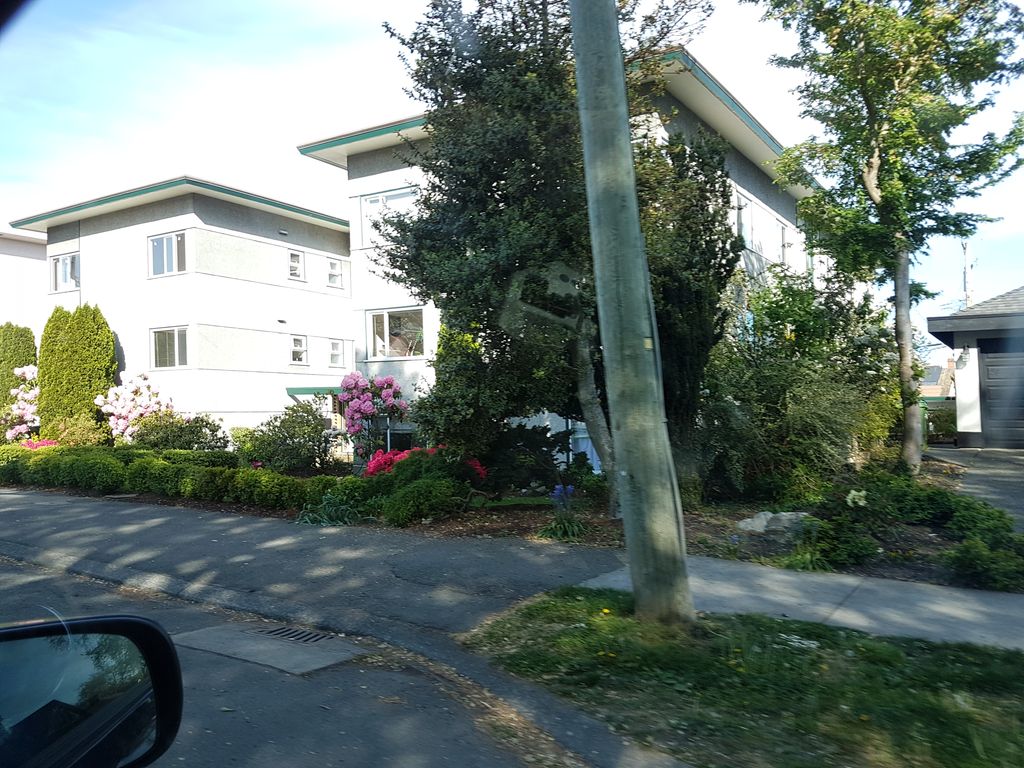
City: victoria